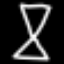
Label: hourglass